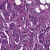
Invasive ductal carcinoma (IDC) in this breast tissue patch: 1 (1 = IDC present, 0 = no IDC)